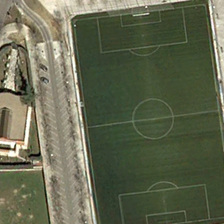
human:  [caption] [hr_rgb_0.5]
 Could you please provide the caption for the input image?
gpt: a football field is near a building with two green trees .

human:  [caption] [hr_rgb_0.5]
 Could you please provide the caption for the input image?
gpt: a football field is near a building with two green trees .

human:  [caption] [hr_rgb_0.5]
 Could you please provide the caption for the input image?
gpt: a football field is near a building with two green trees .

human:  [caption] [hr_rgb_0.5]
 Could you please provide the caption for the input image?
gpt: a football field is near a building with two green trees .

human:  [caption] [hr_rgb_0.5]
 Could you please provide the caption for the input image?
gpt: a football field is near a building with two green trees .